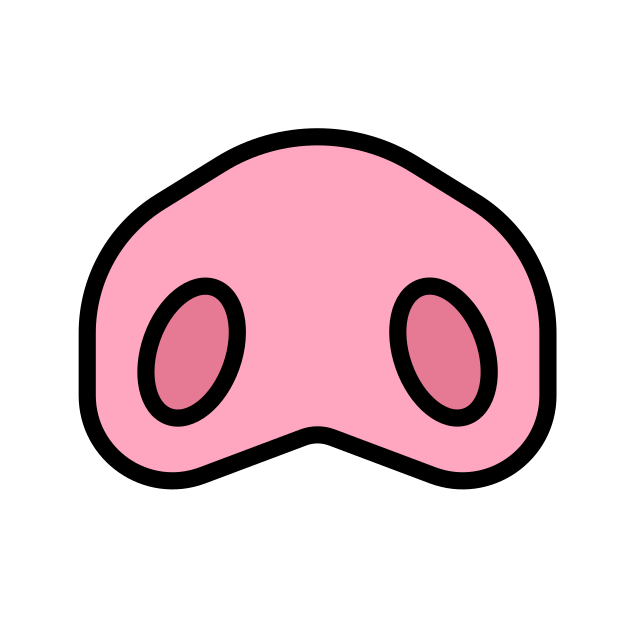
pig nose